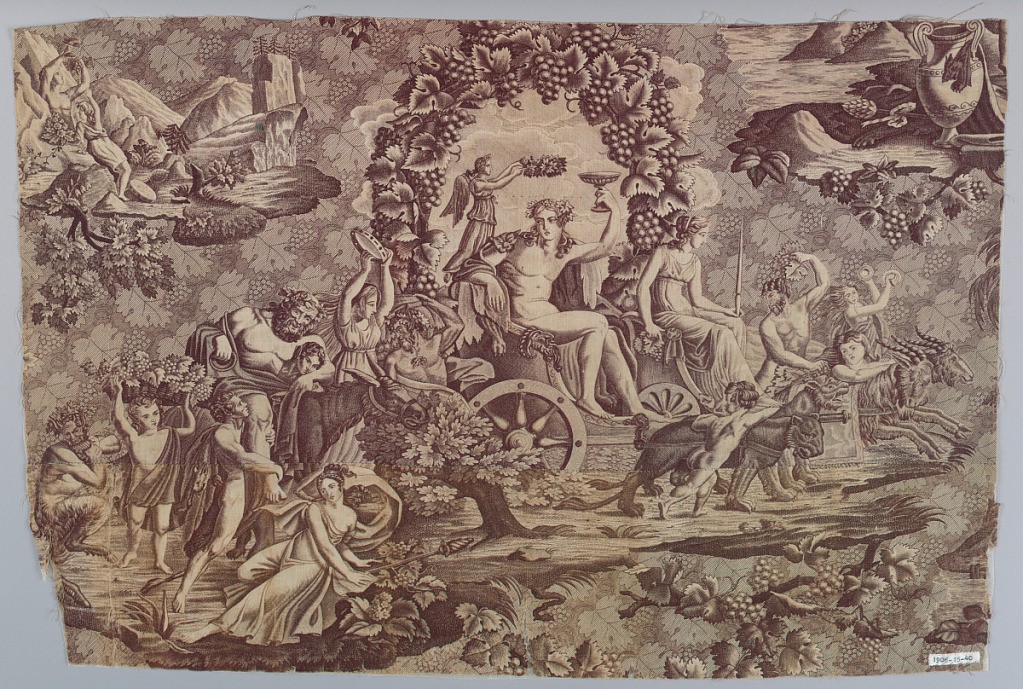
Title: Fragment
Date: early 19th century
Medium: cotton Technique: printed on plain weave
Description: Fragment shows a Bacchanalian scene with a chariot and an archway of grapevines. In purple on white.